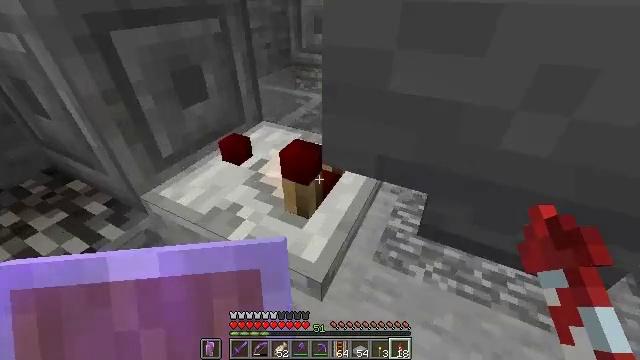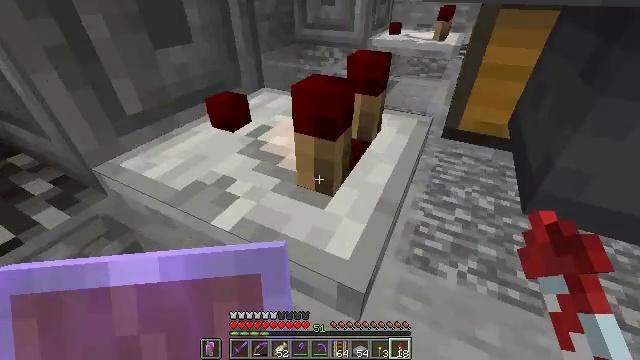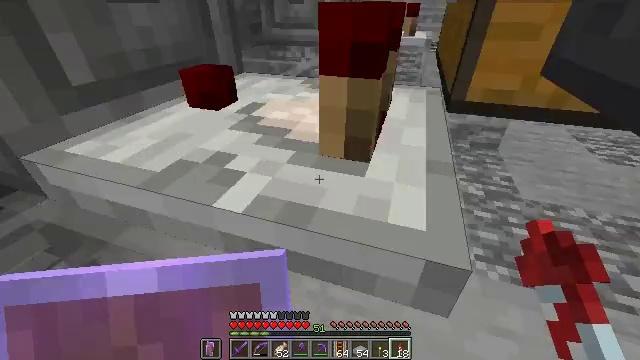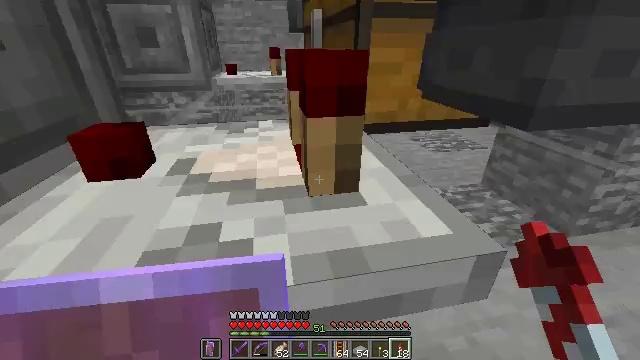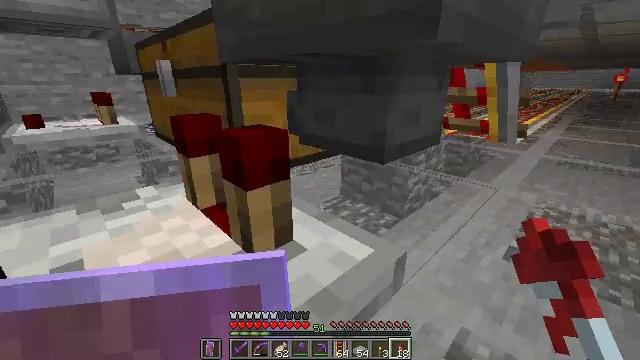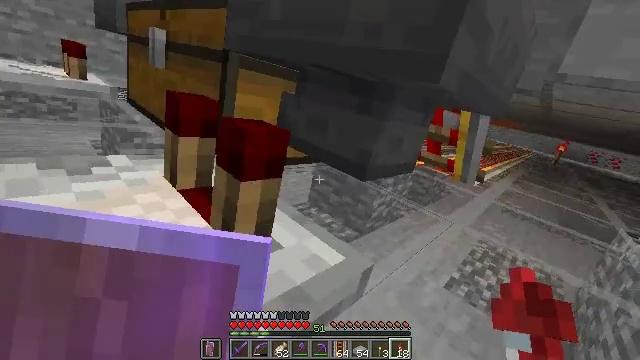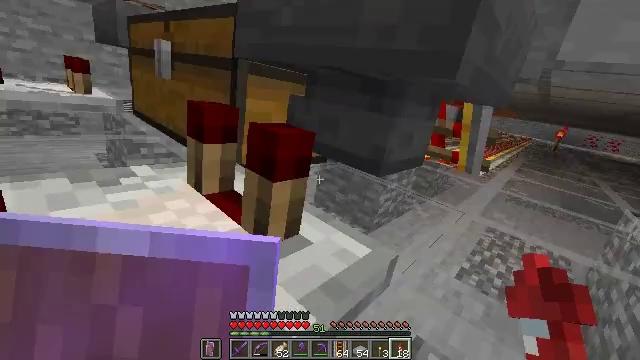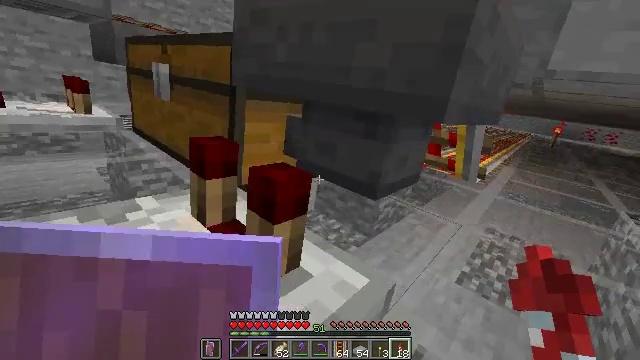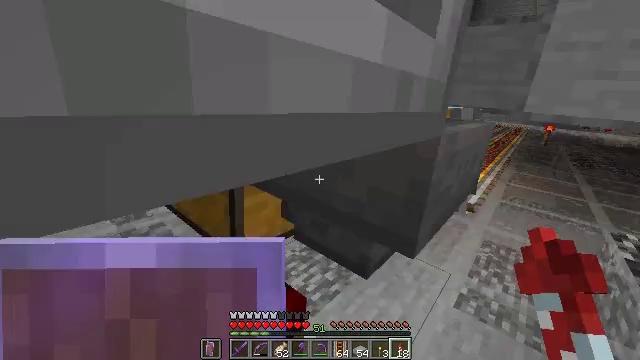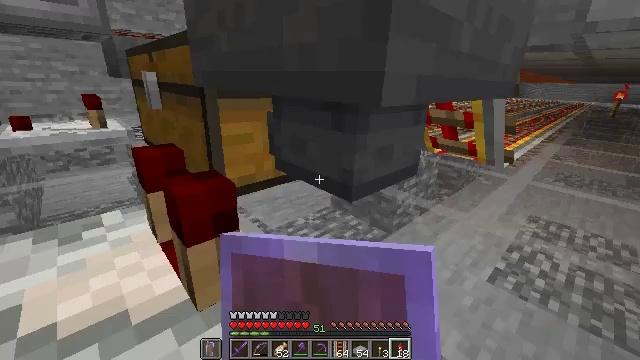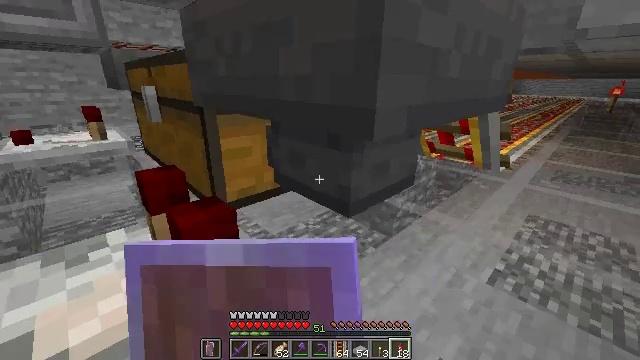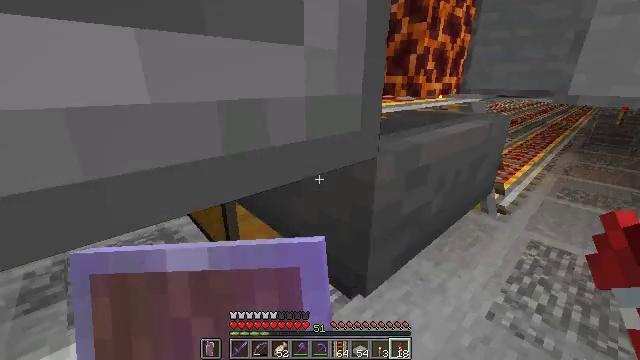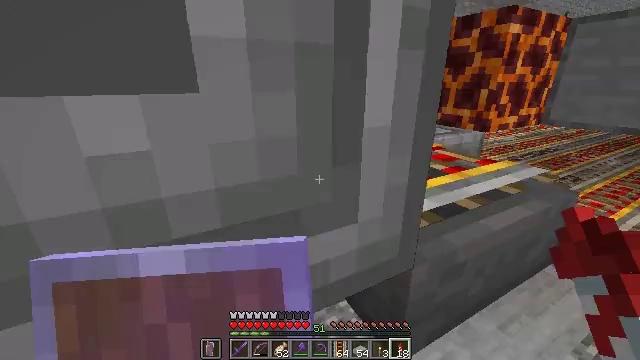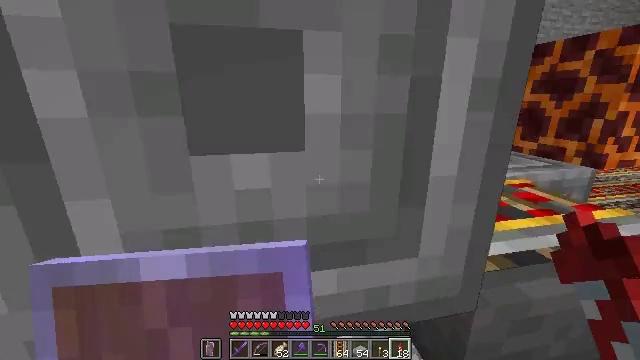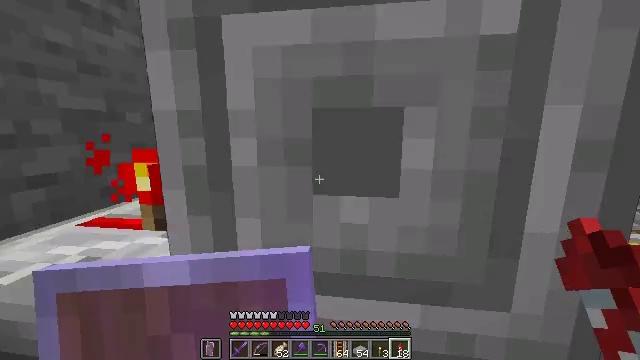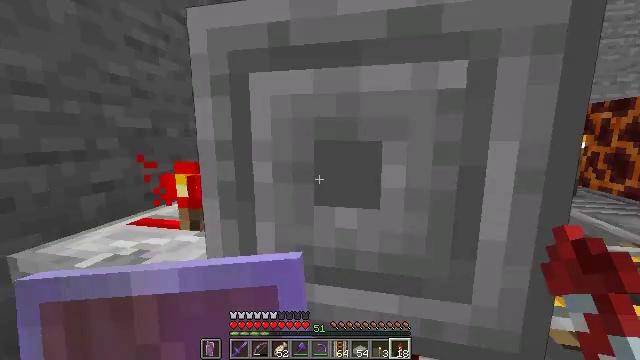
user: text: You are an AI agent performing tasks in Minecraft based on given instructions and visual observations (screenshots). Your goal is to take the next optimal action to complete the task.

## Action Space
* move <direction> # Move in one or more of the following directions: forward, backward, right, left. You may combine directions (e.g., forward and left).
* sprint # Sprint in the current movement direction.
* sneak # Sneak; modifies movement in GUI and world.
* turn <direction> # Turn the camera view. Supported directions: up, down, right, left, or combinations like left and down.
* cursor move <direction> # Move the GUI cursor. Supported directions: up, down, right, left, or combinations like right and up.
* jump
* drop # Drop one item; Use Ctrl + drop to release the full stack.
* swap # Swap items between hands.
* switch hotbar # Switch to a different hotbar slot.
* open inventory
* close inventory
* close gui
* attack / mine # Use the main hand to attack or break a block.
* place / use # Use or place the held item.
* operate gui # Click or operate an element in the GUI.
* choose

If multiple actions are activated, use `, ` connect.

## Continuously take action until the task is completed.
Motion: motion action
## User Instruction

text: Hunt a slime.
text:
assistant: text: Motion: no_op
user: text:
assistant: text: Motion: turn right and up
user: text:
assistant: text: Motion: turn right and up
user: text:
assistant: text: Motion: turn right and up
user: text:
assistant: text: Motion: turn right and up
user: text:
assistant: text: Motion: no_op
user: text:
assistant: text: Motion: no_op
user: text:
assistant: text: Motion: no_op
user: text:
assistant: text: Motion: no_op
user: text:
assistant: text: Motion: no_op
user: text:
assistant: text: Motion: turn left
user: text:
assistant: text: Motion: move back, turn left
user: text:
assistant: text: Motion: move back, turn left and up
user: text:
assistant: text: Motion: move back and move right, turn left and up
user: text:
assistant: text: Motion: move back and move right, turn left and up
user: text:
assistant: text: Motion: move back and move right
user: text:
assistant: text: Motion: move back and move right
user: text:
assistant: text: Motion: move back
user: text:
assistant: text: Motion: move back
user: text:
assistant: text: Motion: move back
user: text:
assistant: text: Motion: move back
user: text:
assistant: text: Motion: move back
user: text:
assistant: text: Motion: move back
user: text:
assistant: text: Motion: move back
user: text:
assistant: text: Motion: move back
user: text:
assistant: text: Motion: no_op
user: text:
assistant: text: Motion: no_op
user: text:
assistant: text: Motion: no_op
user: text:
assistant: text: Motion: no_op
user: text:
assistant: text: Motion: no_op